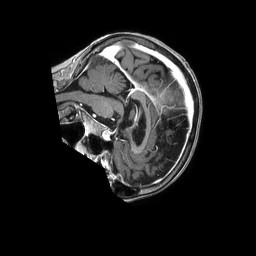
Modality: T1w
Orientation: sagittal
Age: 64
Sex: female
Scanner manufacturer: philips
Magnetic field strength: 1.5 T
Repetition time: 0.007678 s
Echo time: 0.003495 s